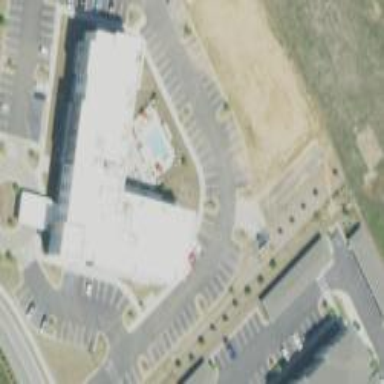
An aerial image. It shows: Hotel building.